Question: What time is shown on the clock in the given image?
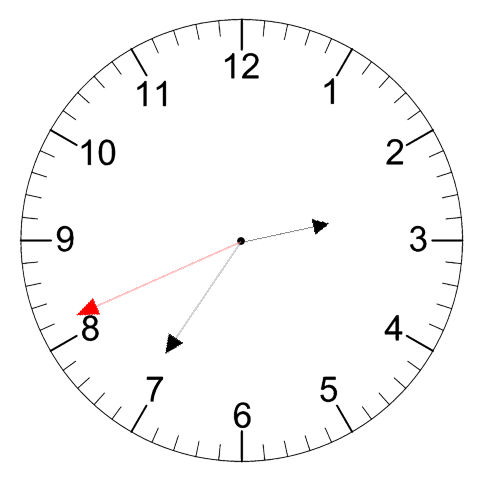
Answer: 02:35:41